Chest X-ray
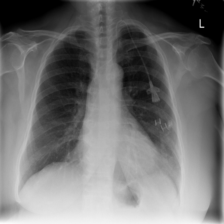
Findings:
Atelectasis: negative
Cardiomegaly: negative
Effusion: negative
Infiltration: negative
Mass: negative
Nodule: negative
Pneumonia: negative
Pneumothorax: negative
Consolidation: negative
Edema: negative
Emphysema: negative
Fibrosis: negative
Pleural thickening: negative
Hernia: negative